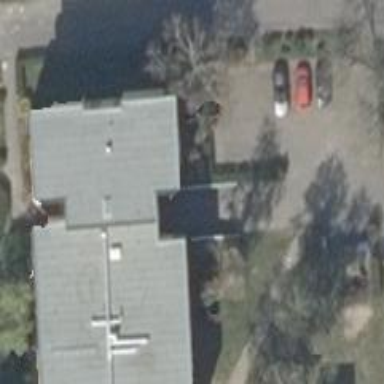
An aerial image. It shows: Parking entrance.